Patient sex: M
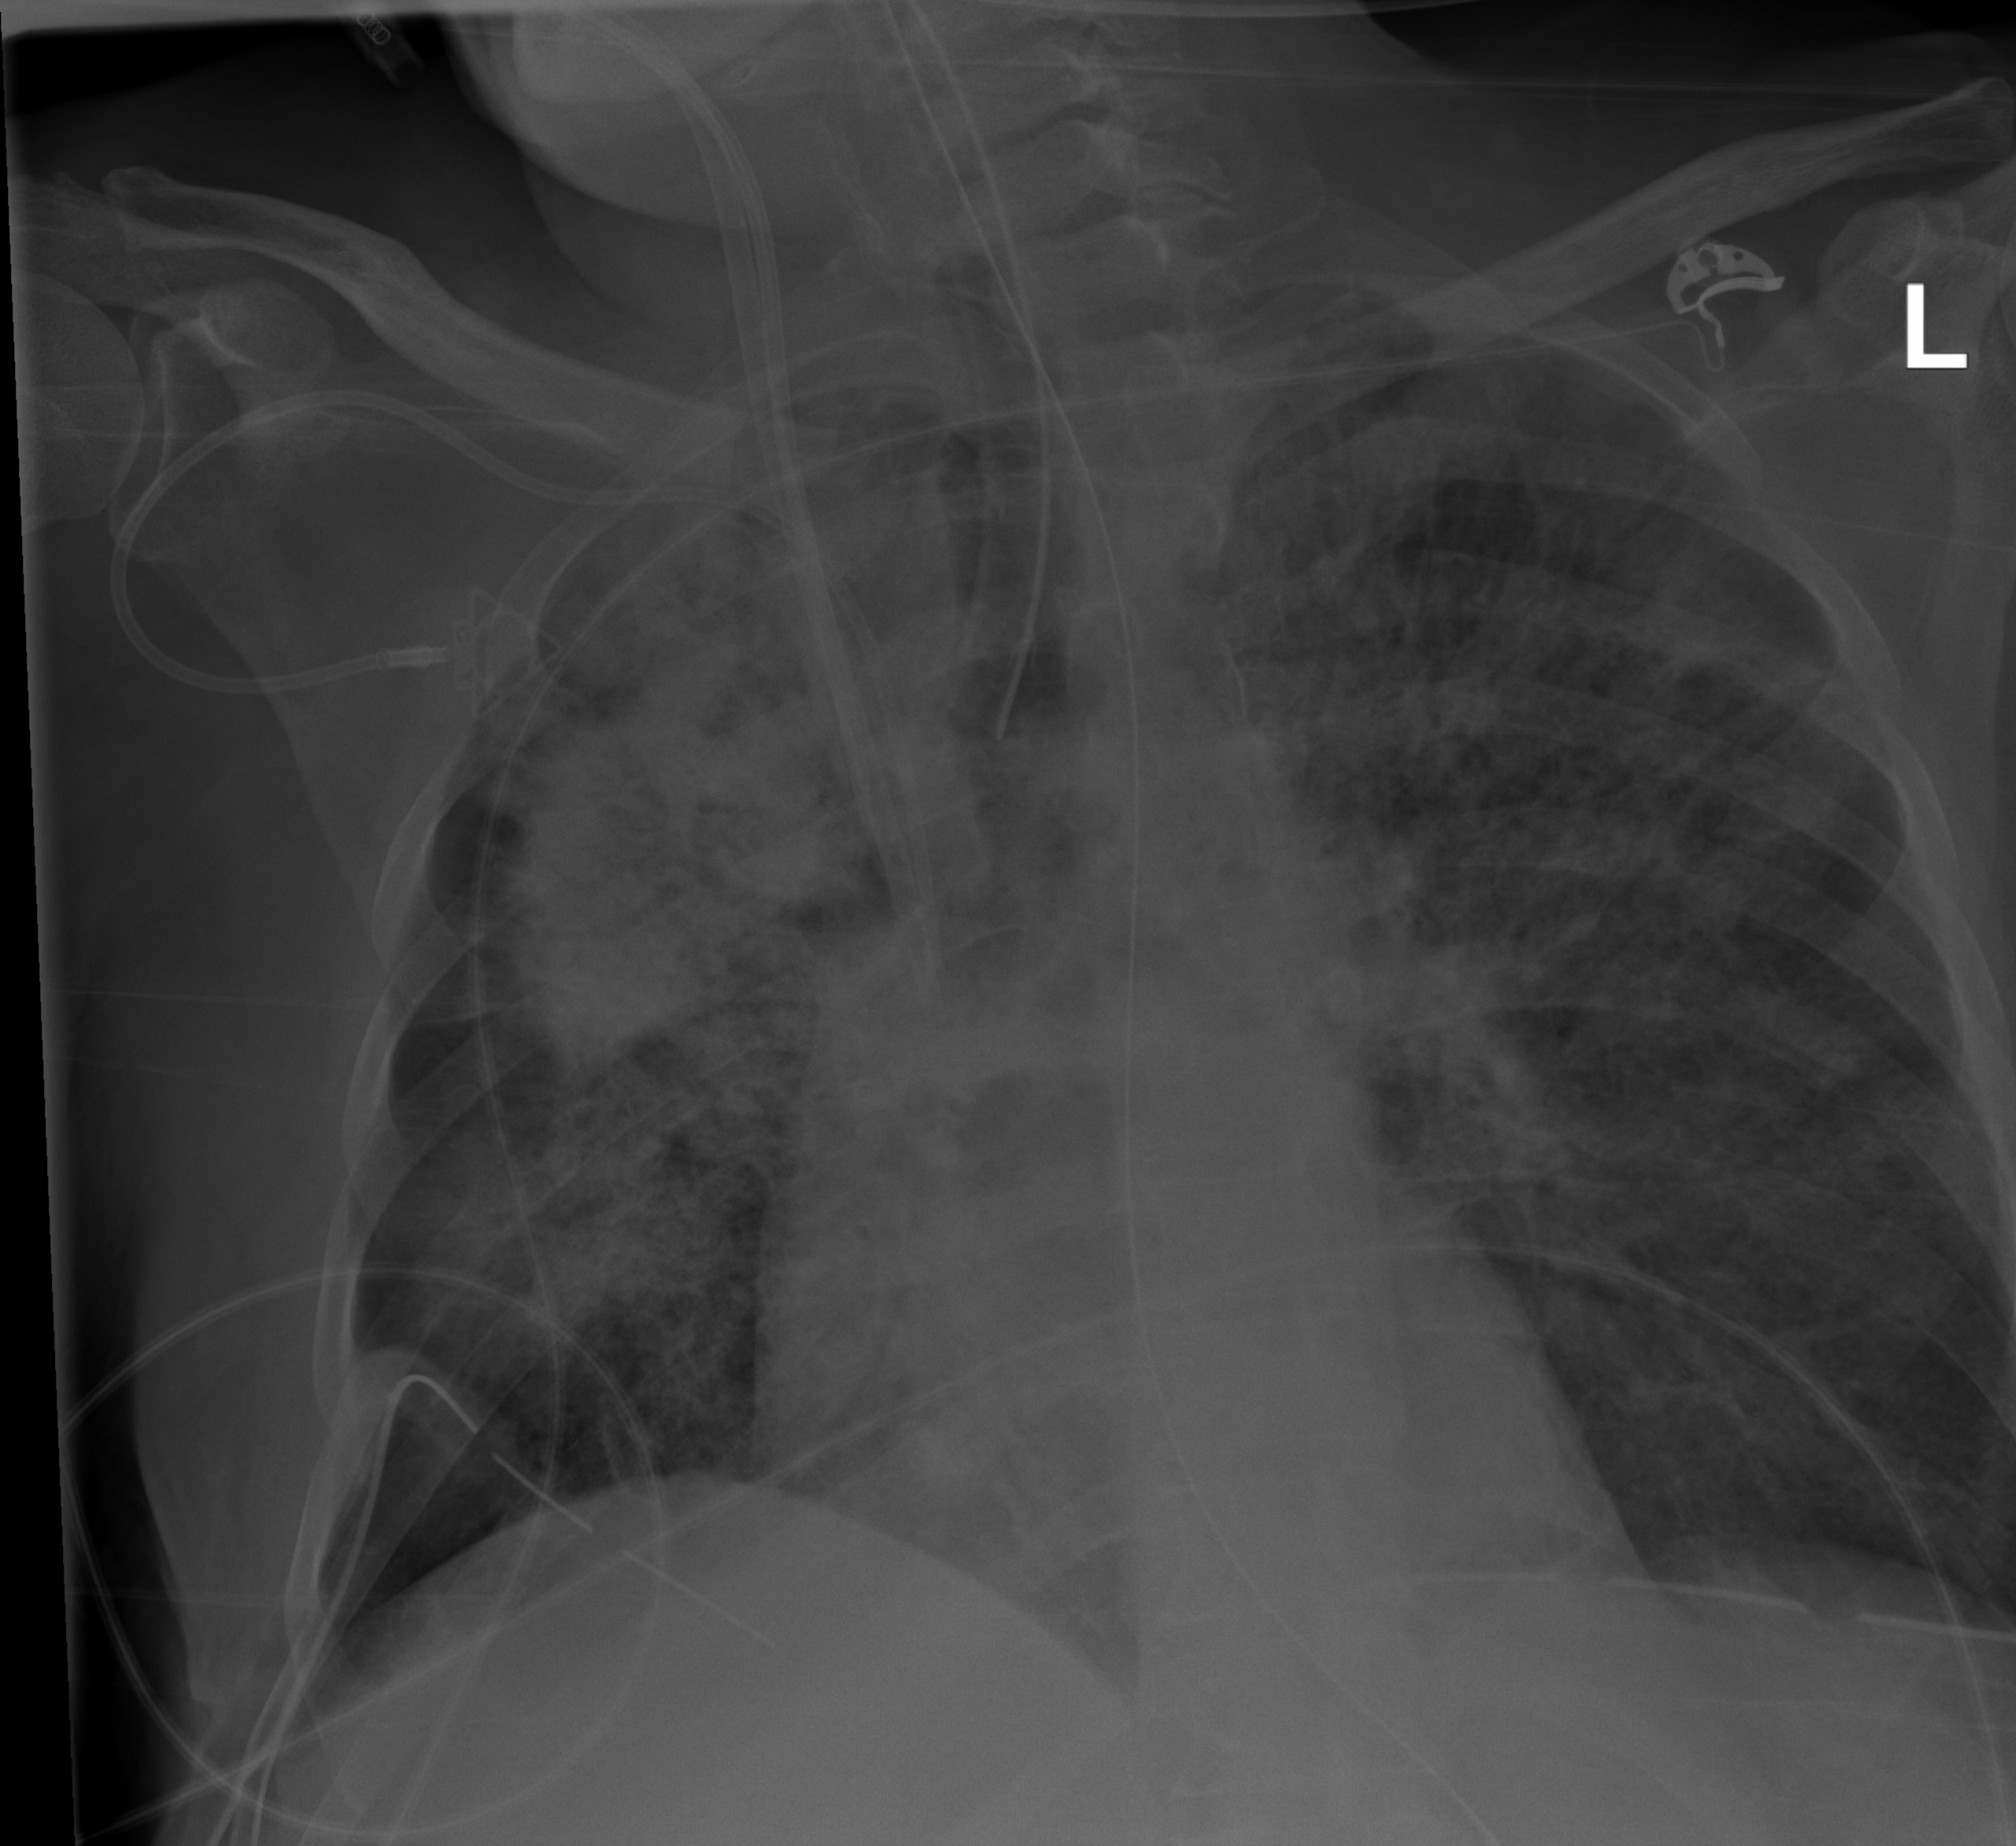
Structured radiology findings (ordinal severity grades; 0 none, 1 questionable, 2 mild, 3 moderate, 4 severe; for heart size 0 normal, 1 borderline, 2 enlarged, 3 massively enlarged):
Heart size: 1
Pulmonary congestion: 3
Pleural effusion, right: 0
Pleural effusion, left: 0
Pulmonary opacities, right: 3
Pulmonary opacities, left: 3
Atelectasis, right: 3
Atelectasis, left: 3